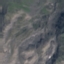
Land use / land cover class: HerbaceousVegetation